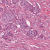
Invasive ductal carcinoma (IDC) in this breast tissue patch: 1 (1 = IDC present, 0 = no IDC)